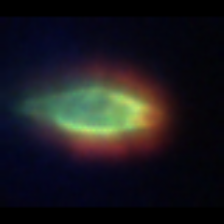
Taxon: Gyrodinium
Group: Dinoflagellates